Question: I have an iOS project that has some mp3 files in its Resources folder :

I would like to add them to an array.
The following would appear to be the appropriate way to add the mp3's to an array, but when I list the array's contents it is empty? Not sure what I am missing:
'''
NSArray *myArray = [[NSBundle mainBundle] pathsForResourcesOfType:@"mp3" inDirectory:@"Resources"];
'''
Running the following indicates the array is empty:
'''
NSLog(@"Array contents: %@", myArray);
'''
or
'''
NSLog (@"Number of elements in array = %i", [myArray count]);
'''
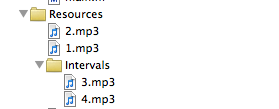
Answer: Isn't the problem simply the fact that the 'Resources' folder is considered the root of the bundle? Did you try the same thing with '.' or something similar as the directory name?